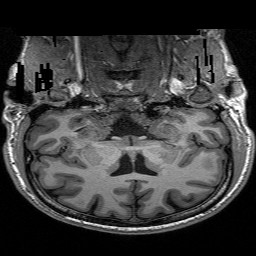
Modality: T1w
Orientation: sagittal
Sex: male